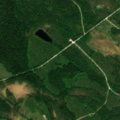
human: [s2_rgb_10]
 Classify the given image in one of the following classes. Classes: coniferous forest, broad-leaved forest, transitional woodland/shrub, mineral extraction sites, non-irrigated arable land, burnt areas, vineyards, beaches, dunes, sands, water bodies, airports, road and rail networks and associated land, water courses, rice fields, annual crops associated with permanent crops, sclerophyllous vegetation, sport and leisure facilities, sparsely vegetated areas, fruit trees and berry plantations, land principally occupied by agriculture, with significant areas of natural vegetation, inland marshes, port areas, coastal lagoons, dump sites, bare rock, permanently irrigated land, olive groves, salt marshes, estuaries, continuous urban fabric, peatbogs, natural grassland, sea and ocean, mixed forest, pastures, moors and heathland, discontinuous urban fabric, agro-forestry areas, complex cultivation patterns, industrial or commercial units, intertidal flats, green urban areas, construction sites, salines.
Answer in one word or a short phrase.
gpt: coniferous forest, mixed forest, transitional woodland/shrub